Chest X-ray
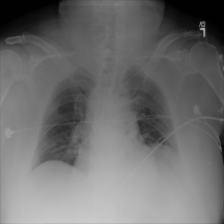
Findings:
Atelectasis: negative
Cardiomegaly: negative
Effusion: negative
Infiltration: negative
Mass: negative
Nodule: negative
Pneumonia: negative
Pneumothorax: negative
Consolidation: negative
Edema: negative
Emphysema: negative
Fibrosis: negative
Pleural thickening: negative
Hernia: negative